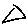
Label: triangle